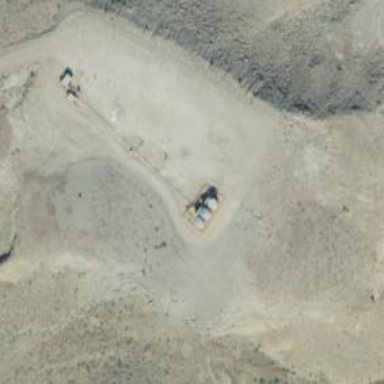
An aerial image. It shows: Petroleum well that is man-made.